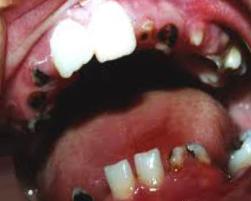
Condition: Caries